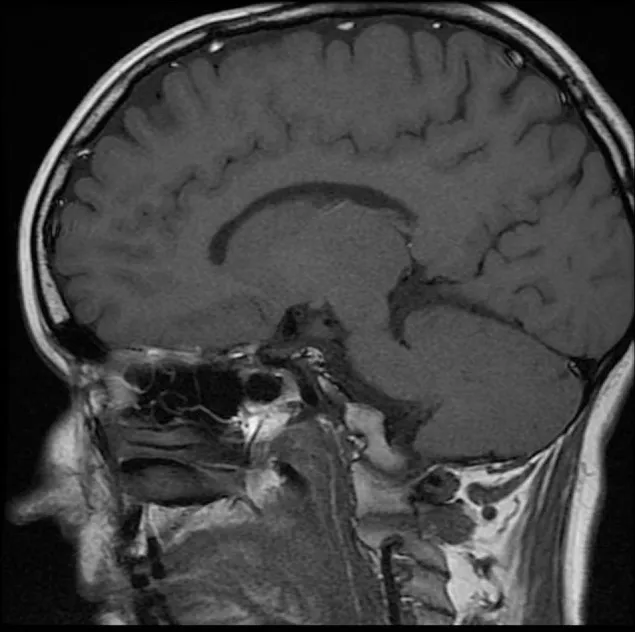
Magnetic resonance imaging of smaller pituitary gland.
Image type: radiology (mri)